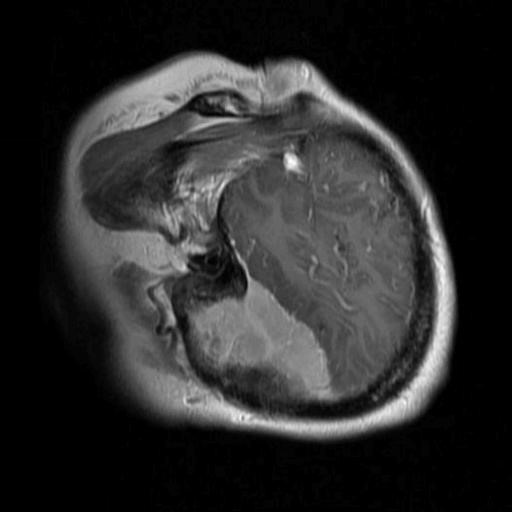
Label: brain_menin